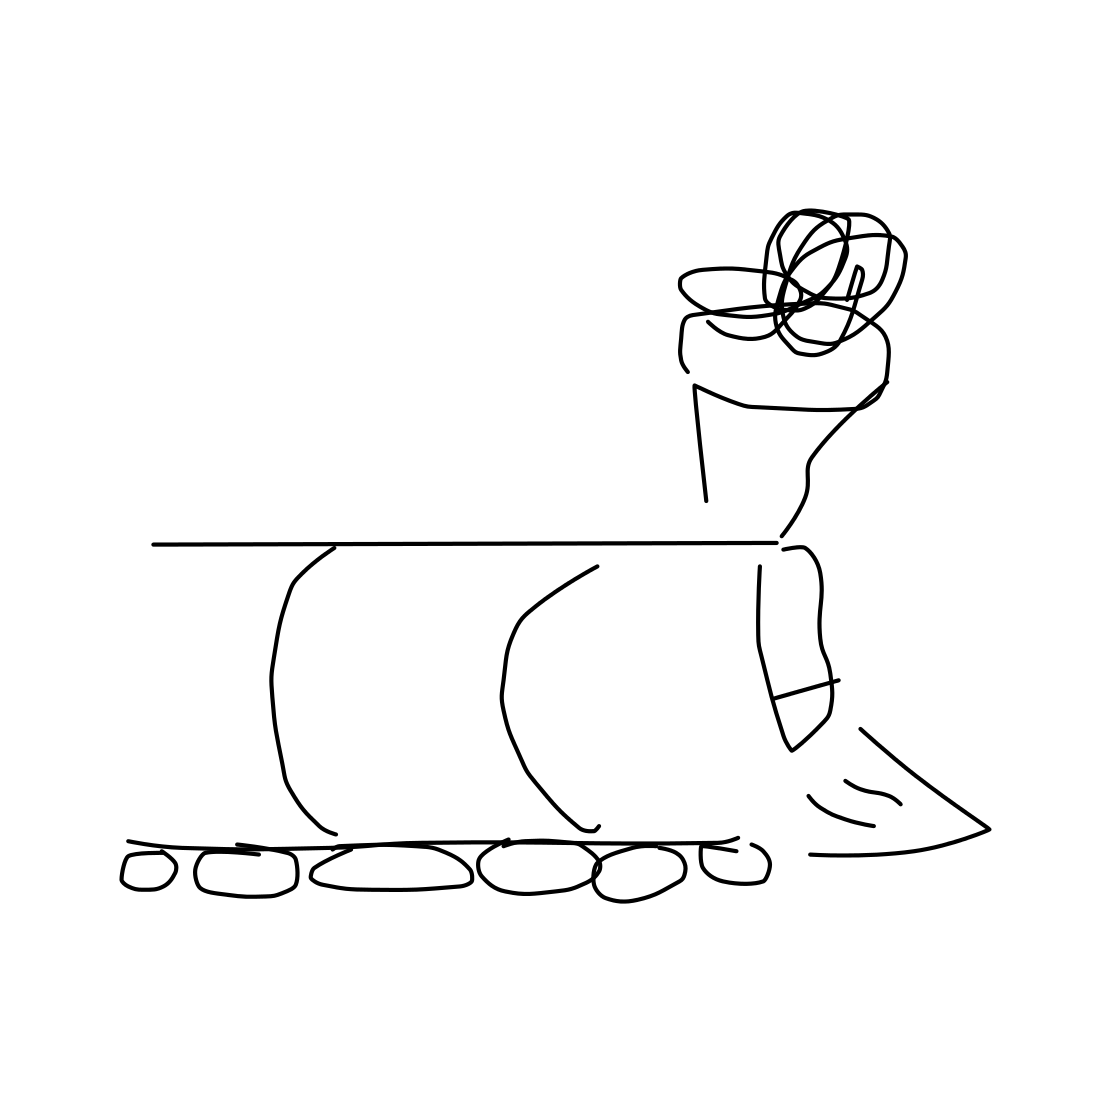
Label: train